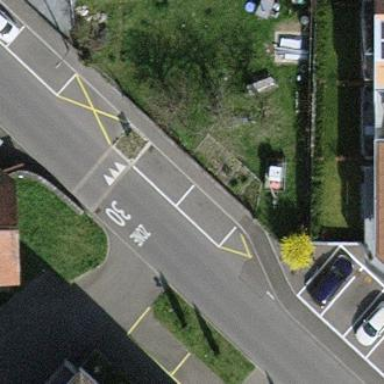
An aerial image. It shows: Parking available on the street side.